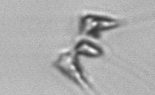
Label: Asterionellopsis_glacialis